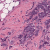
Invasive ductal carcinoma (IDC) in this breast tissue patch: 1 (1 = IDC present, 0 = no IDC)